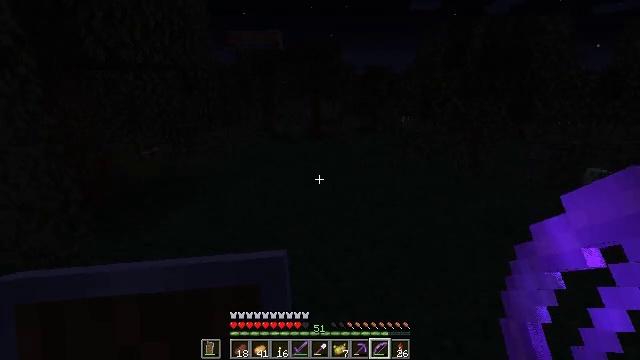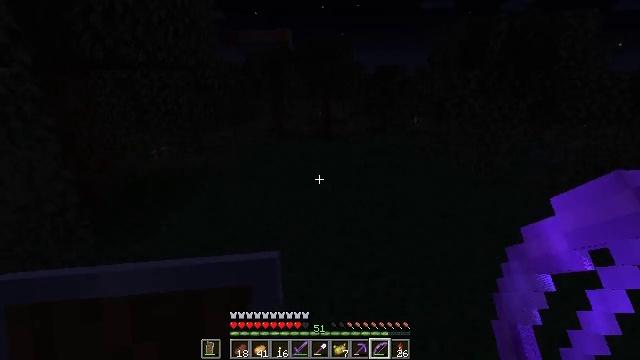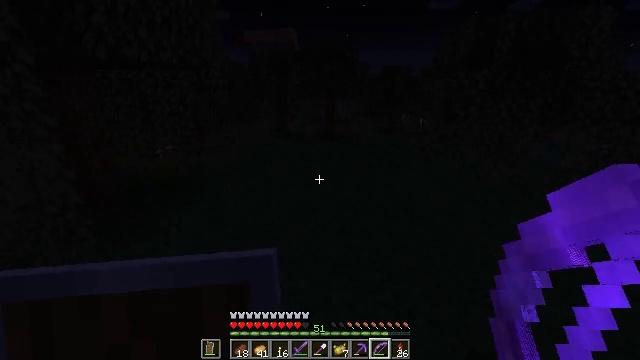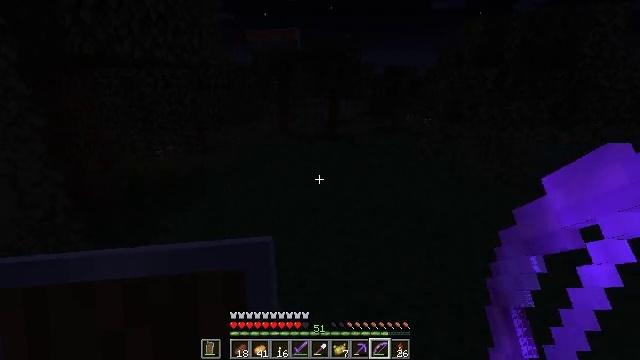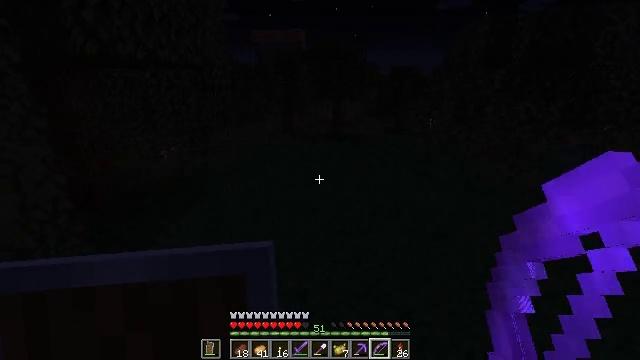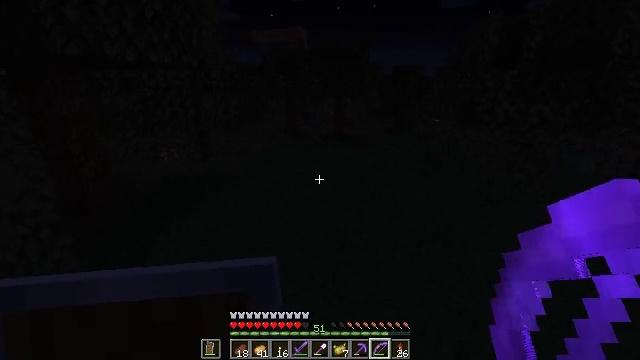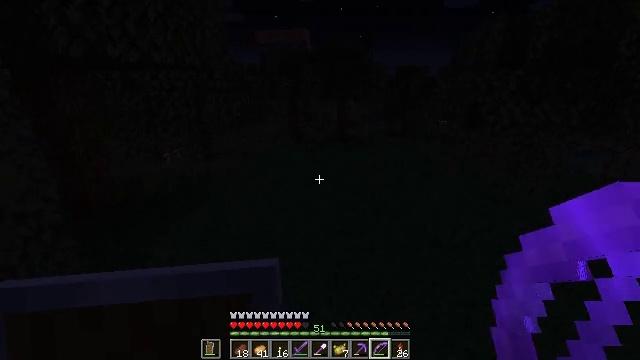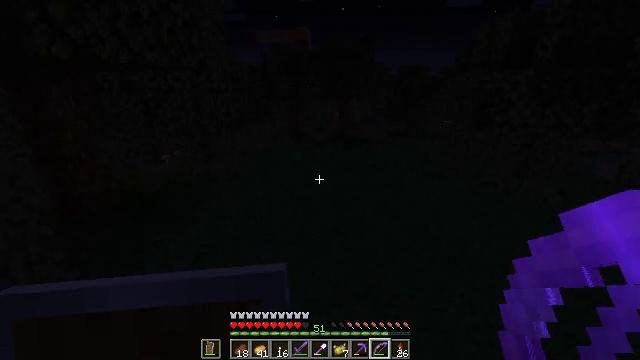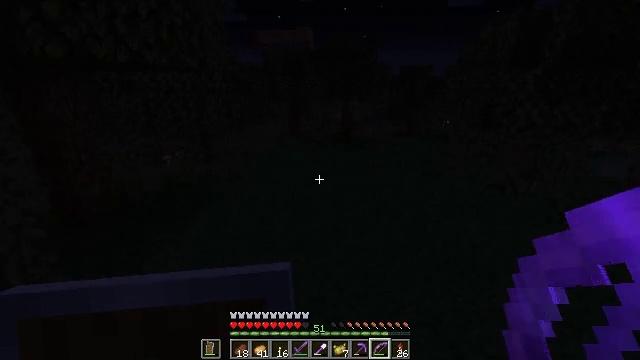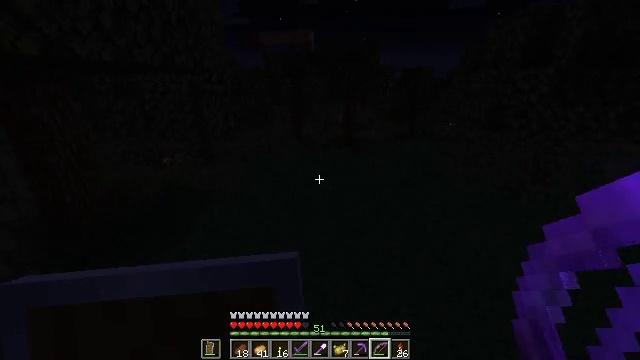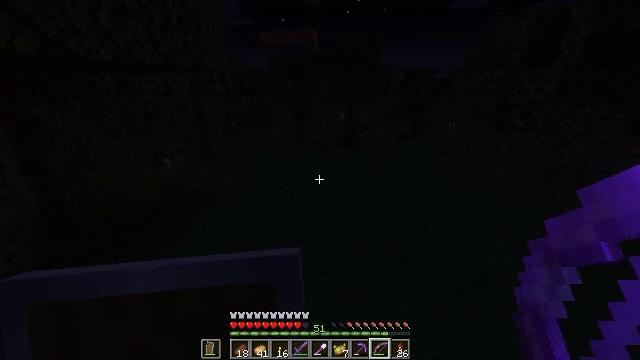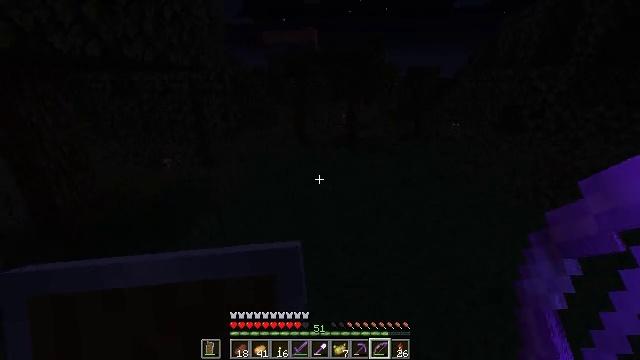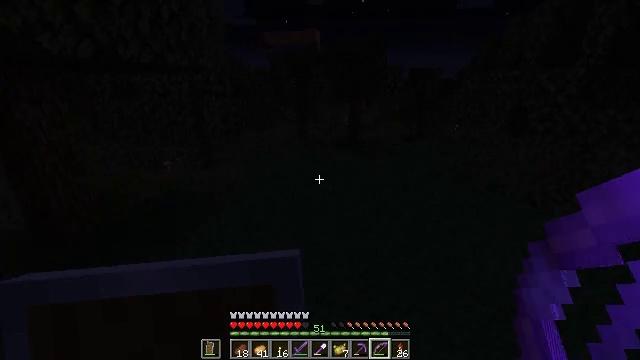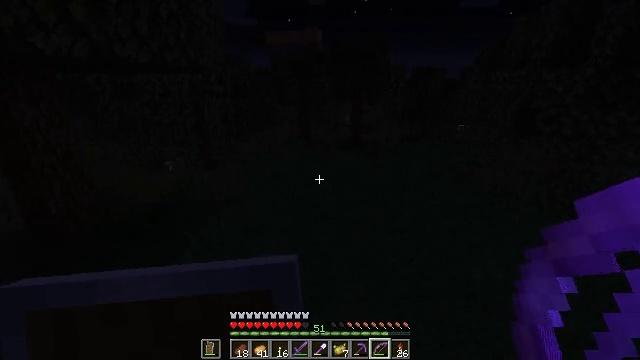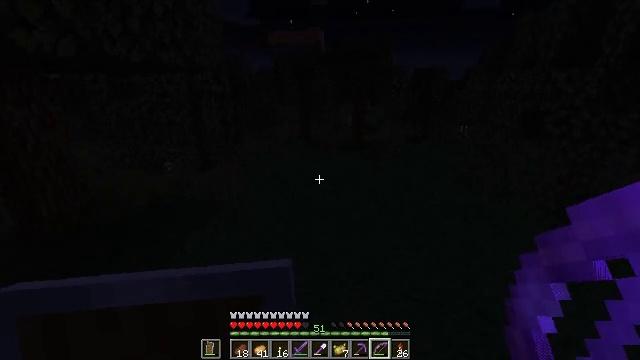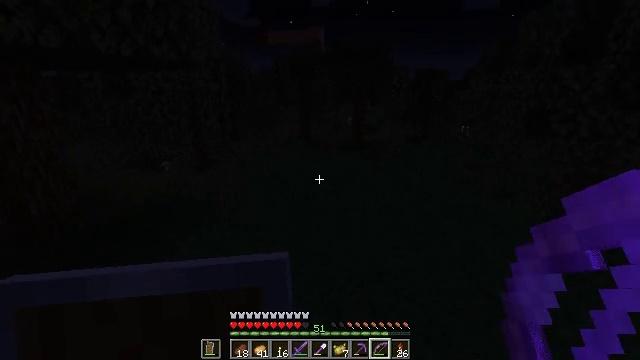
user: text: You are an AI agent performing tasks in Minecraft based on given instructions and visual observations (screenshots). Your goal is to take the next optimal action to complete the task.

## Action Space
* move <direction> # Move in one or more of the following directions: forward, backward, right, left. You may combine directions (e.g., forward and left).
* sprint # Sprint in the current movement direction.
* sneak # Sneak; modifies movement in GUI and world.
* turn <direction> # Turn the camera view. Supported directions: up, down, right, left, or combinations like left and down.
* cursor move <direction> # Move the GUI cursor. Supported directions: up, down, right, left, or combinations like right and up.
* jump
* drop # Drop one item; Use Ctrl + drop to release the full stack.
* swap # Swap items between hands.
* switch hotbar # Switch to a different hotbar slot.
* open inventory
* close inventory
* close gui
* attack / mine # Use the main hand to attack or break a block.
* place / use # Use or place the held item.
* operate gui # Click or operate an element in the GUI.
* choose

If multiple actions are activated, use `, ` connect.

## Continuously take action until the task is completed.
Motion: motion action
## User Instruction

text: Combat the slime.
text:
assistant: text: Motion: move forward, turn left
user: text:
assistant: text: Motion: move forward, turn left
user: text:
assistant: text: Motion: move forward
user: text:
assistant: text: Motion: move forward
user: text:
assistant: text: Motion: move forward
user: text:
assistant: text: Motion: move forward
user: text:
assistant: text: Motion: move forward
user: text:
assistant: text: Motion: move forward
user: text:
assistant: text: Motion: move forward
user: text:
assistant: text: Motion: move forward
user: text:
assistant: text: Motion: move forward
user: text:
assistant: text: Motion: move forward
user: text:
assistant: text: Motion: move forward
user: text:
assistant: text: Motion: move forward
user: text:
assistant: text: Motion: move forward
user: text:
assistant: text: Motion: move forward
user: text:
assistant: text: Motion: move forward
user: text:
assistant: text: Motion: move forward
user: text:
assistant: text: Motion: move forward
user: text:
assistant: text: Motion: move forward
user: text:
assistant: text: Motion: move forward
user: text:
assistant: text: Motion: move forward
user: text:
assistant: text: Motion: move forward
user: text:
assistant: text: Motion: move forward
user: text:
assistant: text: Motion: move forward
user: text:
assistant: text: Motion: move forward
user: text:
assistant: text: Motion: move forward
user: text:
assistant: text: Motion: move forward
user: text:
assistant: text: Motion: move forward
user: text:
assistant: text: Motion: move forward